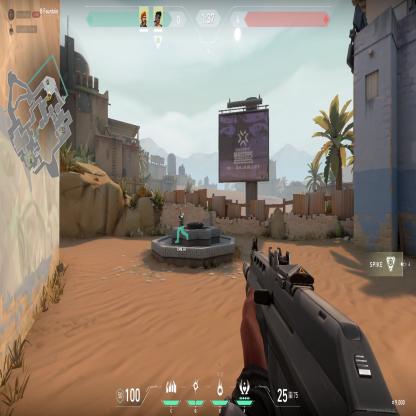
Label: teammate